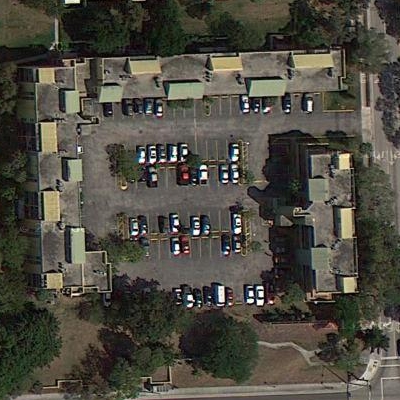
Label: Industry